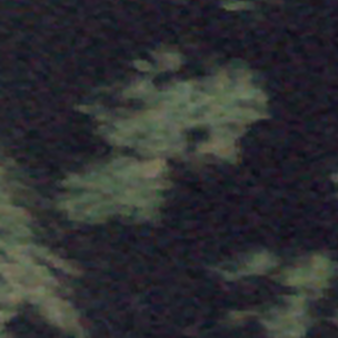
Label: other